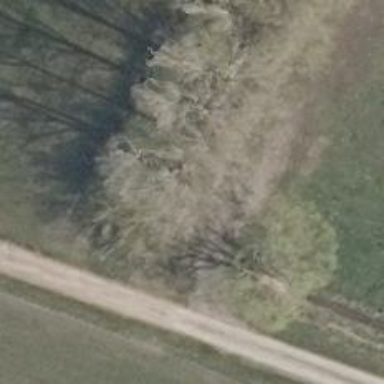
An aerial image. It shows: Row of trees in natural setting.